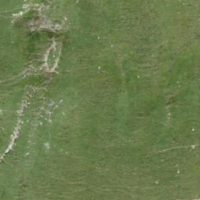
EUNIS habitat code: 26
Species observed at this site:
Leontopodium nivale